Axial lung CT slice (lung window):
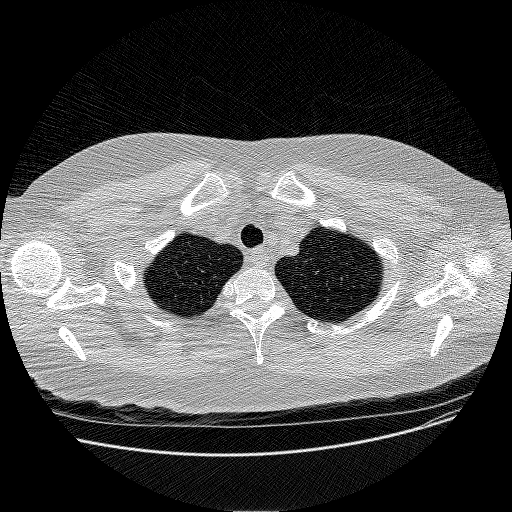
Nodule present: no